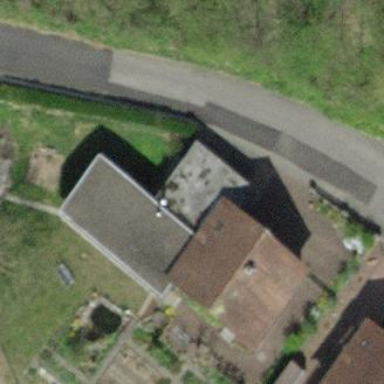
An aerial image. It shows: Carport with flat roof.